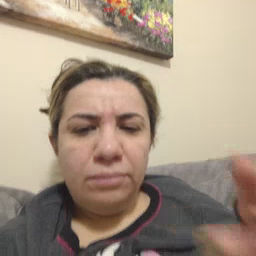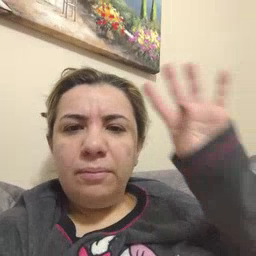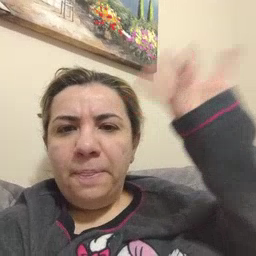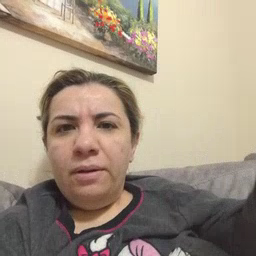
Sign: pretend